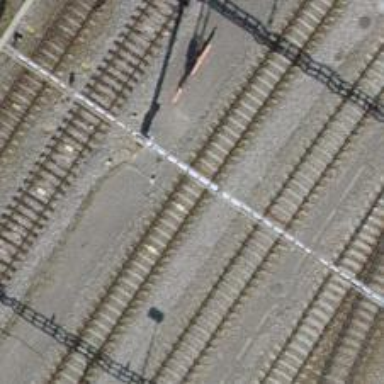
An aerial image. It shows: Railway yard with electrified contact lines.